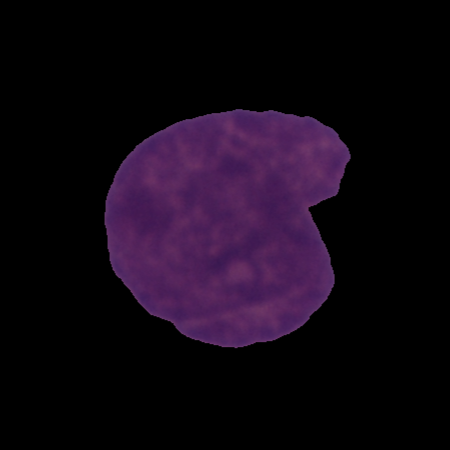
Label: cancer